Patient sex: M
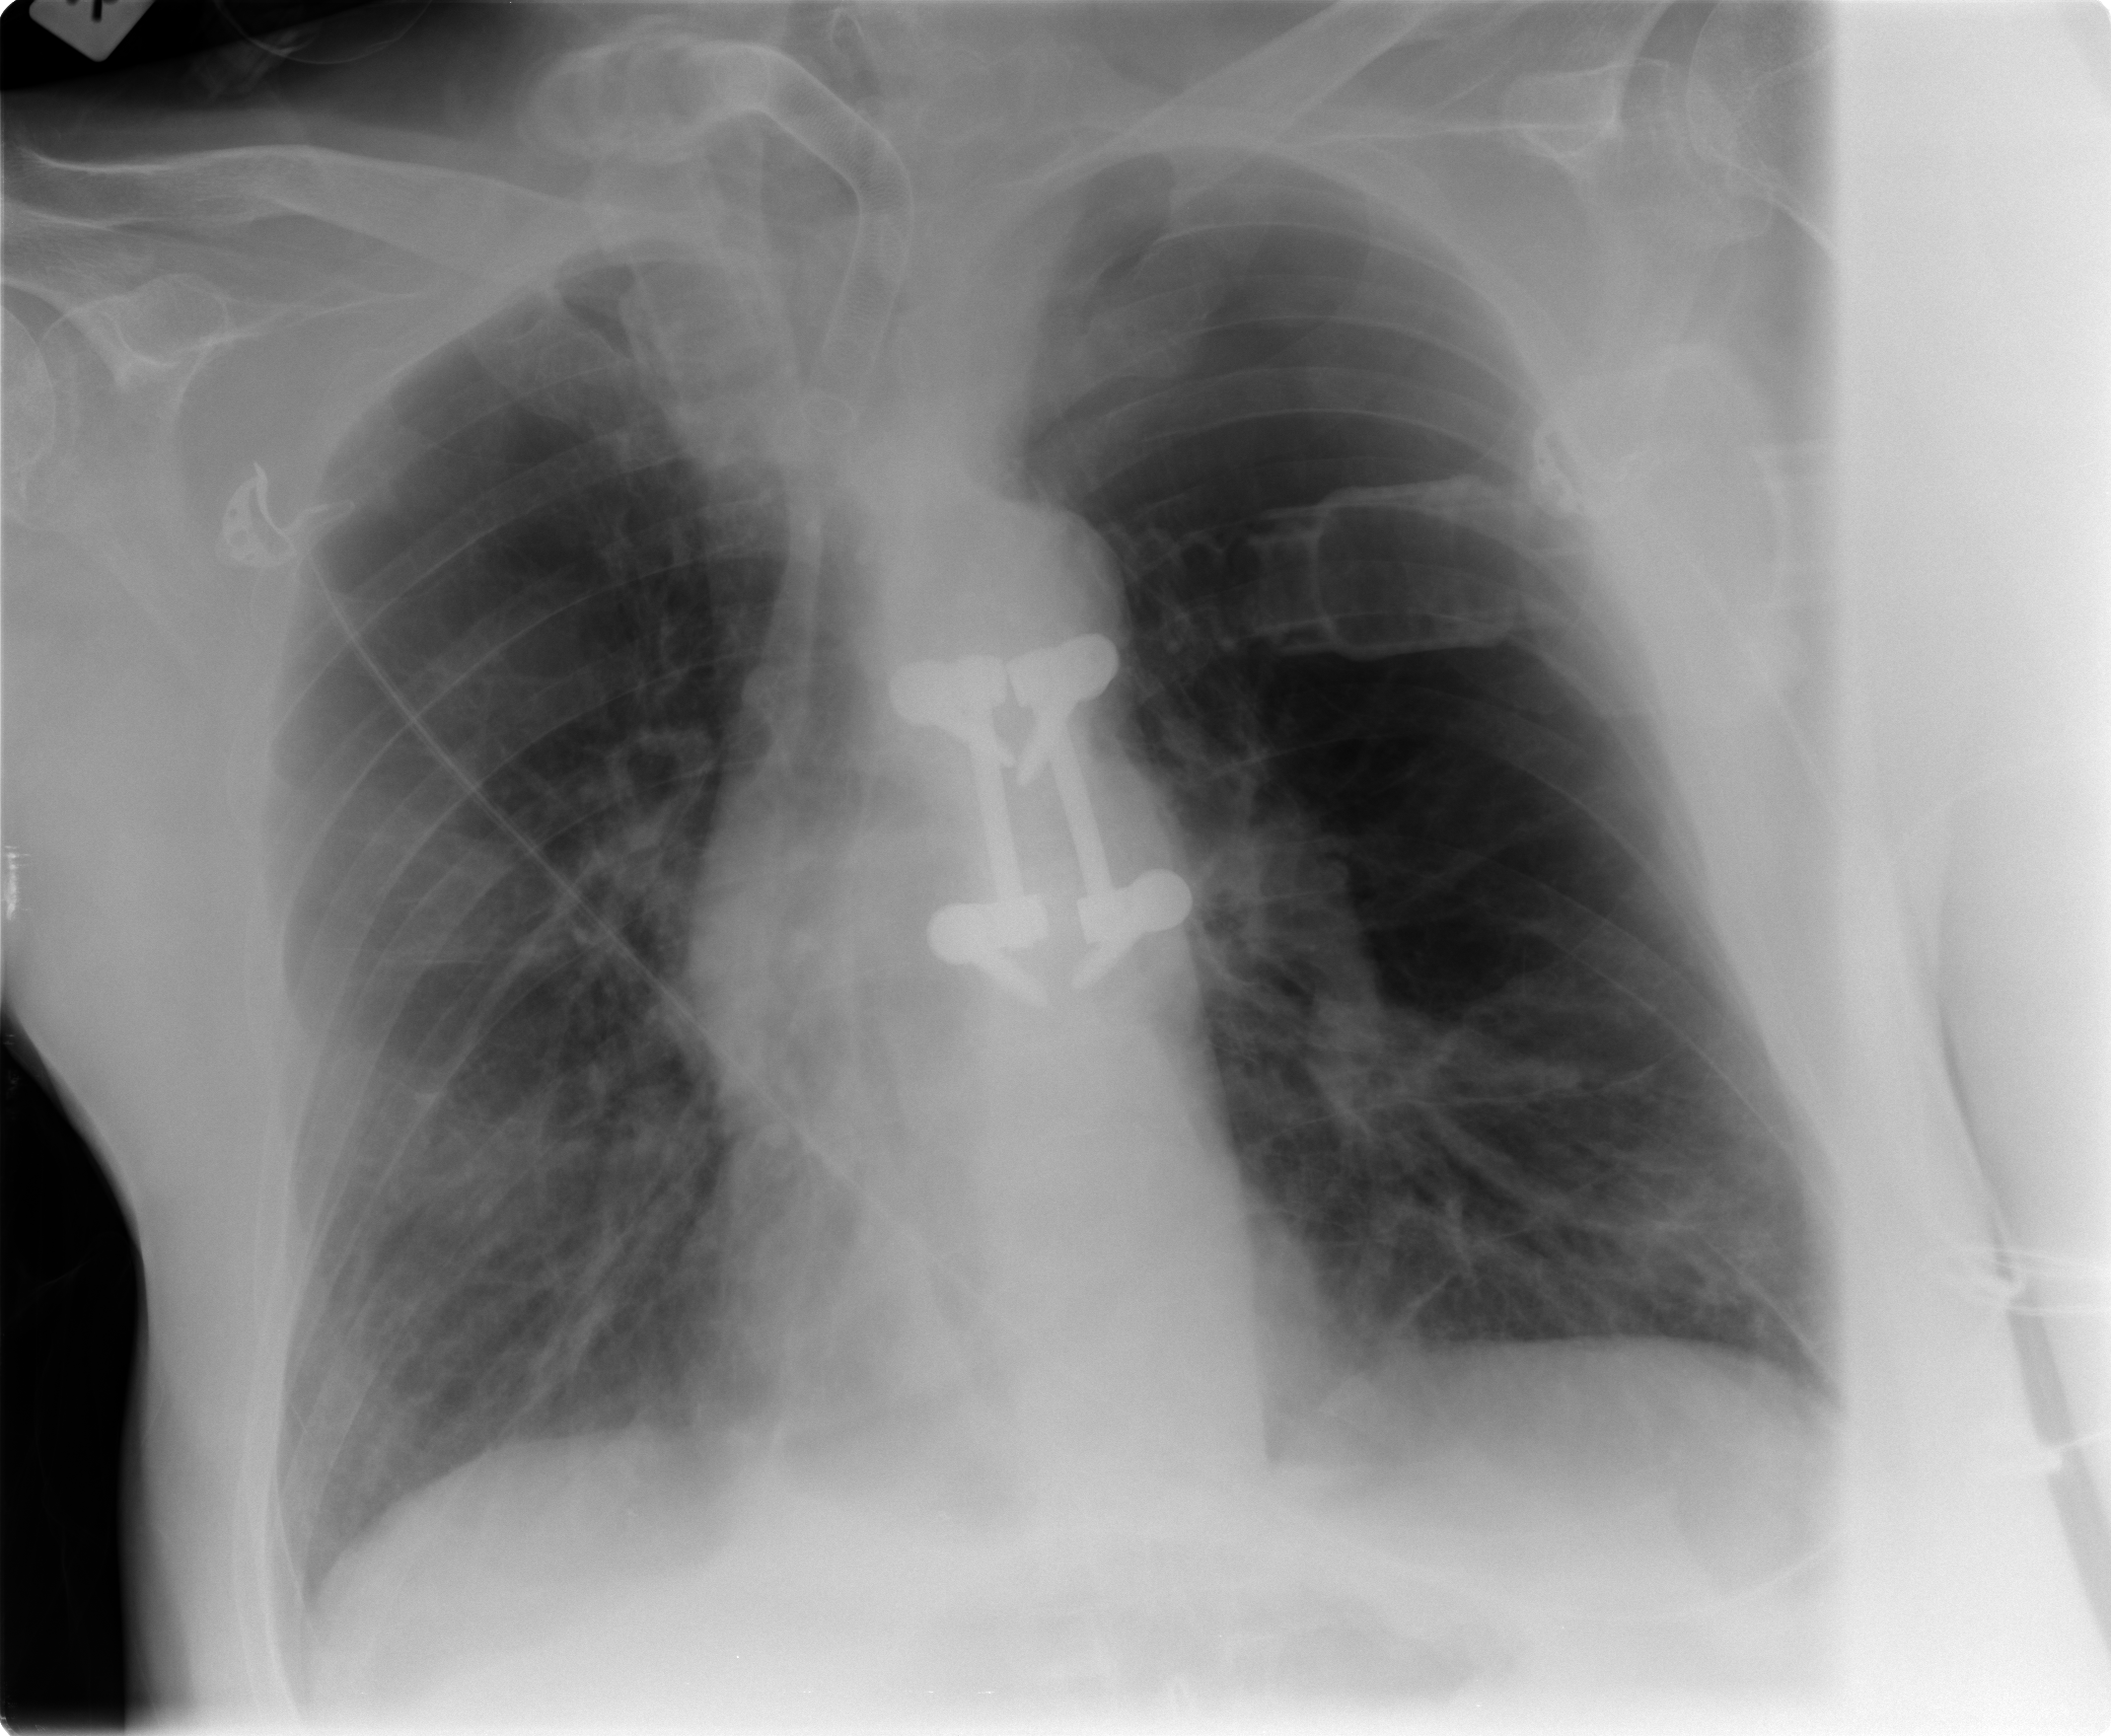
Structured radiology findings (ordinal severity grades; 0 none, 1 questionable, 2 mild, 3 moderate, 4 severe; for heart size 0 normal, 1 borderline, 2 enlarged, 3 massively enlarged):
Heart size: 0
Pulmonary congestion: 0
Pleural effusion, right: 0
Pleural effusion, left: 0
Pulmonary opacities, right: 0
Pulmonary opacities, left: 0
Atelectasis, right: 2
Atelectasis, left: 2